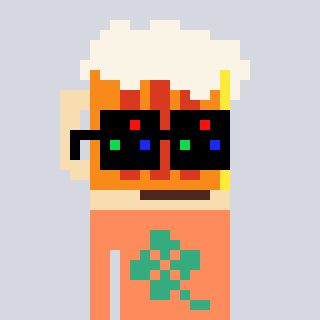
a pixel art character with square black sunglasses, a beer-shaped head and a peachy-colored body on a cool background